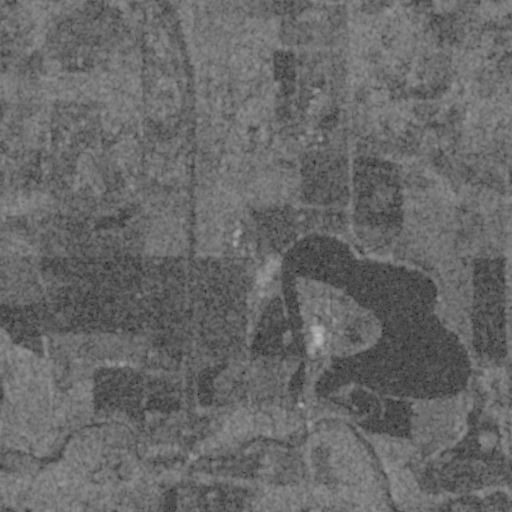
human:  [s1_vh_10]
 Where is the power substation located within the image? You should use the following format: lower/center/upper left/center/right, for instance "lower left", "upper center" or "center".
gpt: The power substation is located in the lower center of the image.
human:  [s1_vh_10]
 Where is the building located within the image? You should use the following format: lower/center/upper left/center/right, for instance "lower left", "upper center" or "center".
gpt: The building is located in the center of the image.
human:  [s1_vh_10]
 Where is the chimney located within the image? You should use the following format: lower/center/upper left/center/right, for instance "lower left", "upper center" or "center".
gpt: The chimney is located in the center of the image.
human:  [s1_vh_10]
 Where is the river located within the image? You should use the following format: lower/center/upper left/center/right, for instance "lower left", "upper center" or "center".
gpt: The river is located in the lower of the image.
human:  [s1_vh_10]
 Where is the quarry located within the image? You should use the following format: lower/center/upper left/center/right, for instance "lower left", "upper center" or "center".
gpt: There is no quarry in the image.

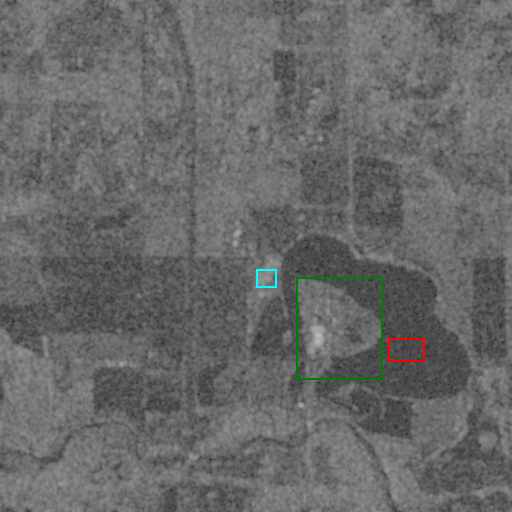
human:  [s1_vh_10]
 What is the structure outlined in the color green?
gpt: The structure outlined in green is a power plant.
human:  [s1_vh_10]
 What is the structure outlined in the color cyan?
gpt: The structure outlined in cyan is a power substation.
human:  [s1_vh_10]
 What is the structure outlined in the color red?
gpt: The structure outlined in red is a building.
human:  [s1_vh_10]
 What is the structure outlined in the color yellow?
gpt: There is no yellow outline.